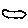
Label: cloud